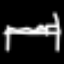
Label: bed